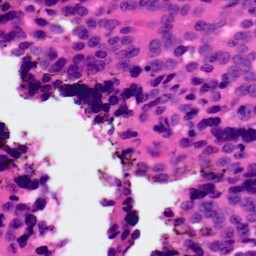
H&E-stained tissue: Ovarian